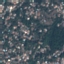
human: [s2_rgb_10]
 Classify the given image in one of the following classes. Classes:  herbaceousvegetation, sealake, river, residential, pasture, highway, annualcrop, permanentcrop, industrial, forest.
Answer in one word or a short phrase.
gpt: Residential